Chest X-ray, PA view. Patient: 58 years old, sex M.
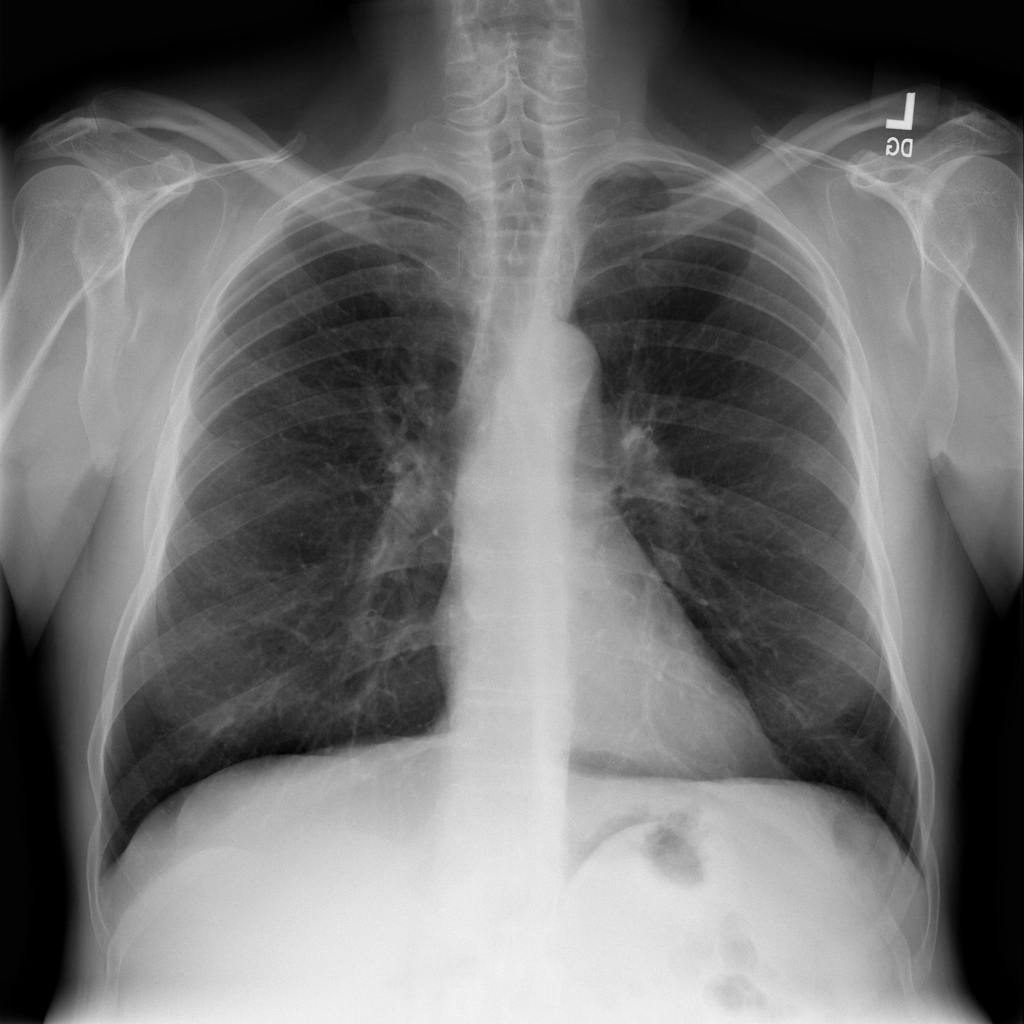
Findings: No Finding